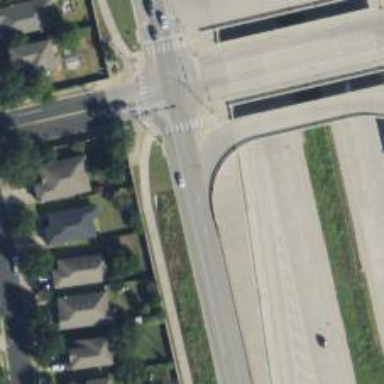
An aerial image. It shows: Secondary road with frontage road.